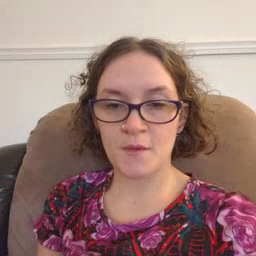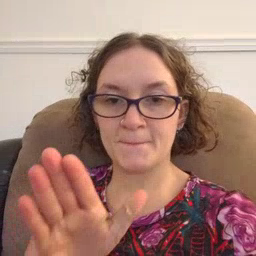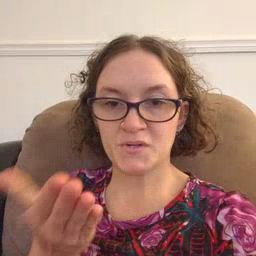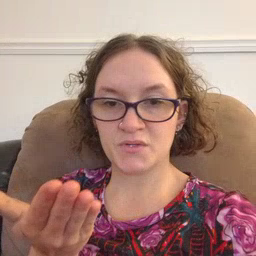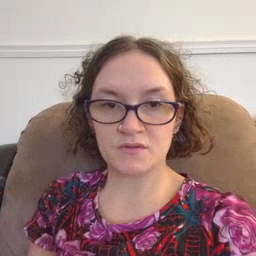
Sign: book